Question: This is the code for testing:
'''
import numpy as np # maybe you should download the package
import pandas as pd # maybe you should download the package
data = ['Romance|Fantasy|Family|Drama', 'War|Adventure|Science Fiction',
'Action|Family|Science Fiction|Adventure|Mystery', 'Action|Drama',
'Action|Drama|Thriller', 'Drama|Romance', 'Comedy|Drama', 'Action',
'Comedy', 'Crime|Comedy|Action|Adventure',
'Drama|Thriller|History', 'Action|Science Fiction|Thriller']
a = pd.Series(data)
print(a.str.contains("|"))
print(a.apply(lambda x:"|" in x))
print(a)
'''
After executing the code above, you will get this three output:
'''
0 True
1 True
2 True
3 True
4 True
5 True
6 True
7 True
8 True
9 True
10 True
11 True
dtype: bool
'''
'print(a.apply(lambda x:"|" in x))' output is:
'''
0 True
1 True
2 True
3 True
4 True
5 True
6 True
7 False
8 False
9 True
10 True
11 True
dtype: bool
'''
'print(a)' output is:

You will see in '7' and '8' in 'Series a' do not have '|'. However the return of 'print(a.str.contains("|"))' is all 'True'. What is wrong here?
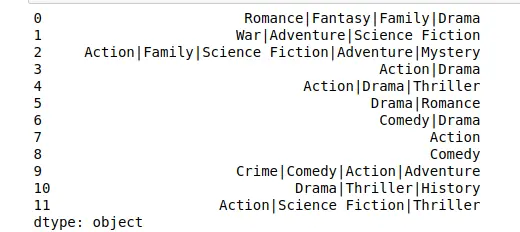
Answer: <URL>, so you need to escape it:
'''
In [2]: a.str.contains(r"\|")
Out[2]:
0 True
1 True
2 True
3 True
4 True
5 True
6 True
7 False
8 False
9 True
10 True
11 True
dtype: bool
'''